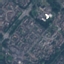
Land use / land cover class: Residential